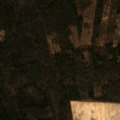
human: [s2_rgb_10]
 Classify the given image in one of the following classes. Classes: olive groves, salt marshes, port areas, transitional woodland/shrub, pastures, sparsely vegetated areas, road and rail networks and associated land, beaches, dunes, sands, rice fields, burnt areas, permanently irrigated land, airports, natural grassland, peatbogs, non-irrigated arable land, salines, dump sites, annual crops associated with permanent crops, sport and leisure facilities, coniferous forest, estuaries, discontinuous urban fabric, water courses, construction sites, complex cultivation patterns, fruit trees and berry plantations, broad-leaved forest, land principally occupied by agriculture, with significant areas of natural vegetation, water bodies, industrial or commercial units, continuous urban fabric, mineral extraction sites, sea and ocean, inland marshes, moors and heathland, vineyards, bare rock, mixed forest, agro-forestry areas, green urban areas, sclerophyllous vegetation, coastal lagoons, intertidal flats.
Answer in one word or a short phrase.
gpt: non-irrigated arable land, broad-leaved forest, mixed forest